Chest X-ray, PA view. Patient: 48 years old, sex F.
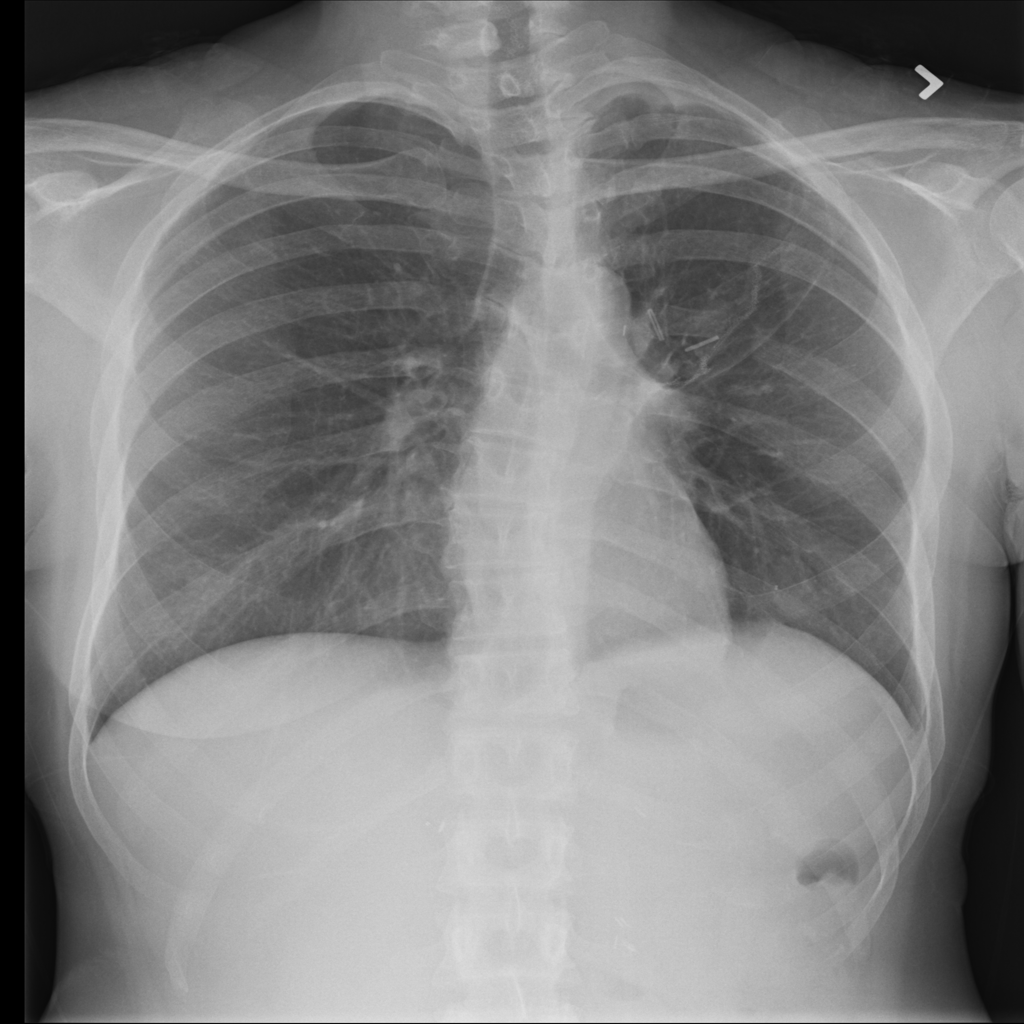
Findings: Nodule